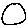
Label: circle